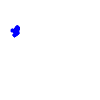
Particle: electron